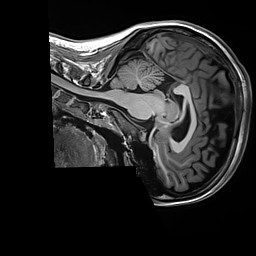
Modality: T1w
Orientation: sagittal
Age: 26
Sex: female
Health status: healthy
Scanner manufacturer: siemens
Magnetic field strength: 3 T
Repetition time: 2.5 s
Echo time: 0.00299 s